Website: apple
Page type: cart
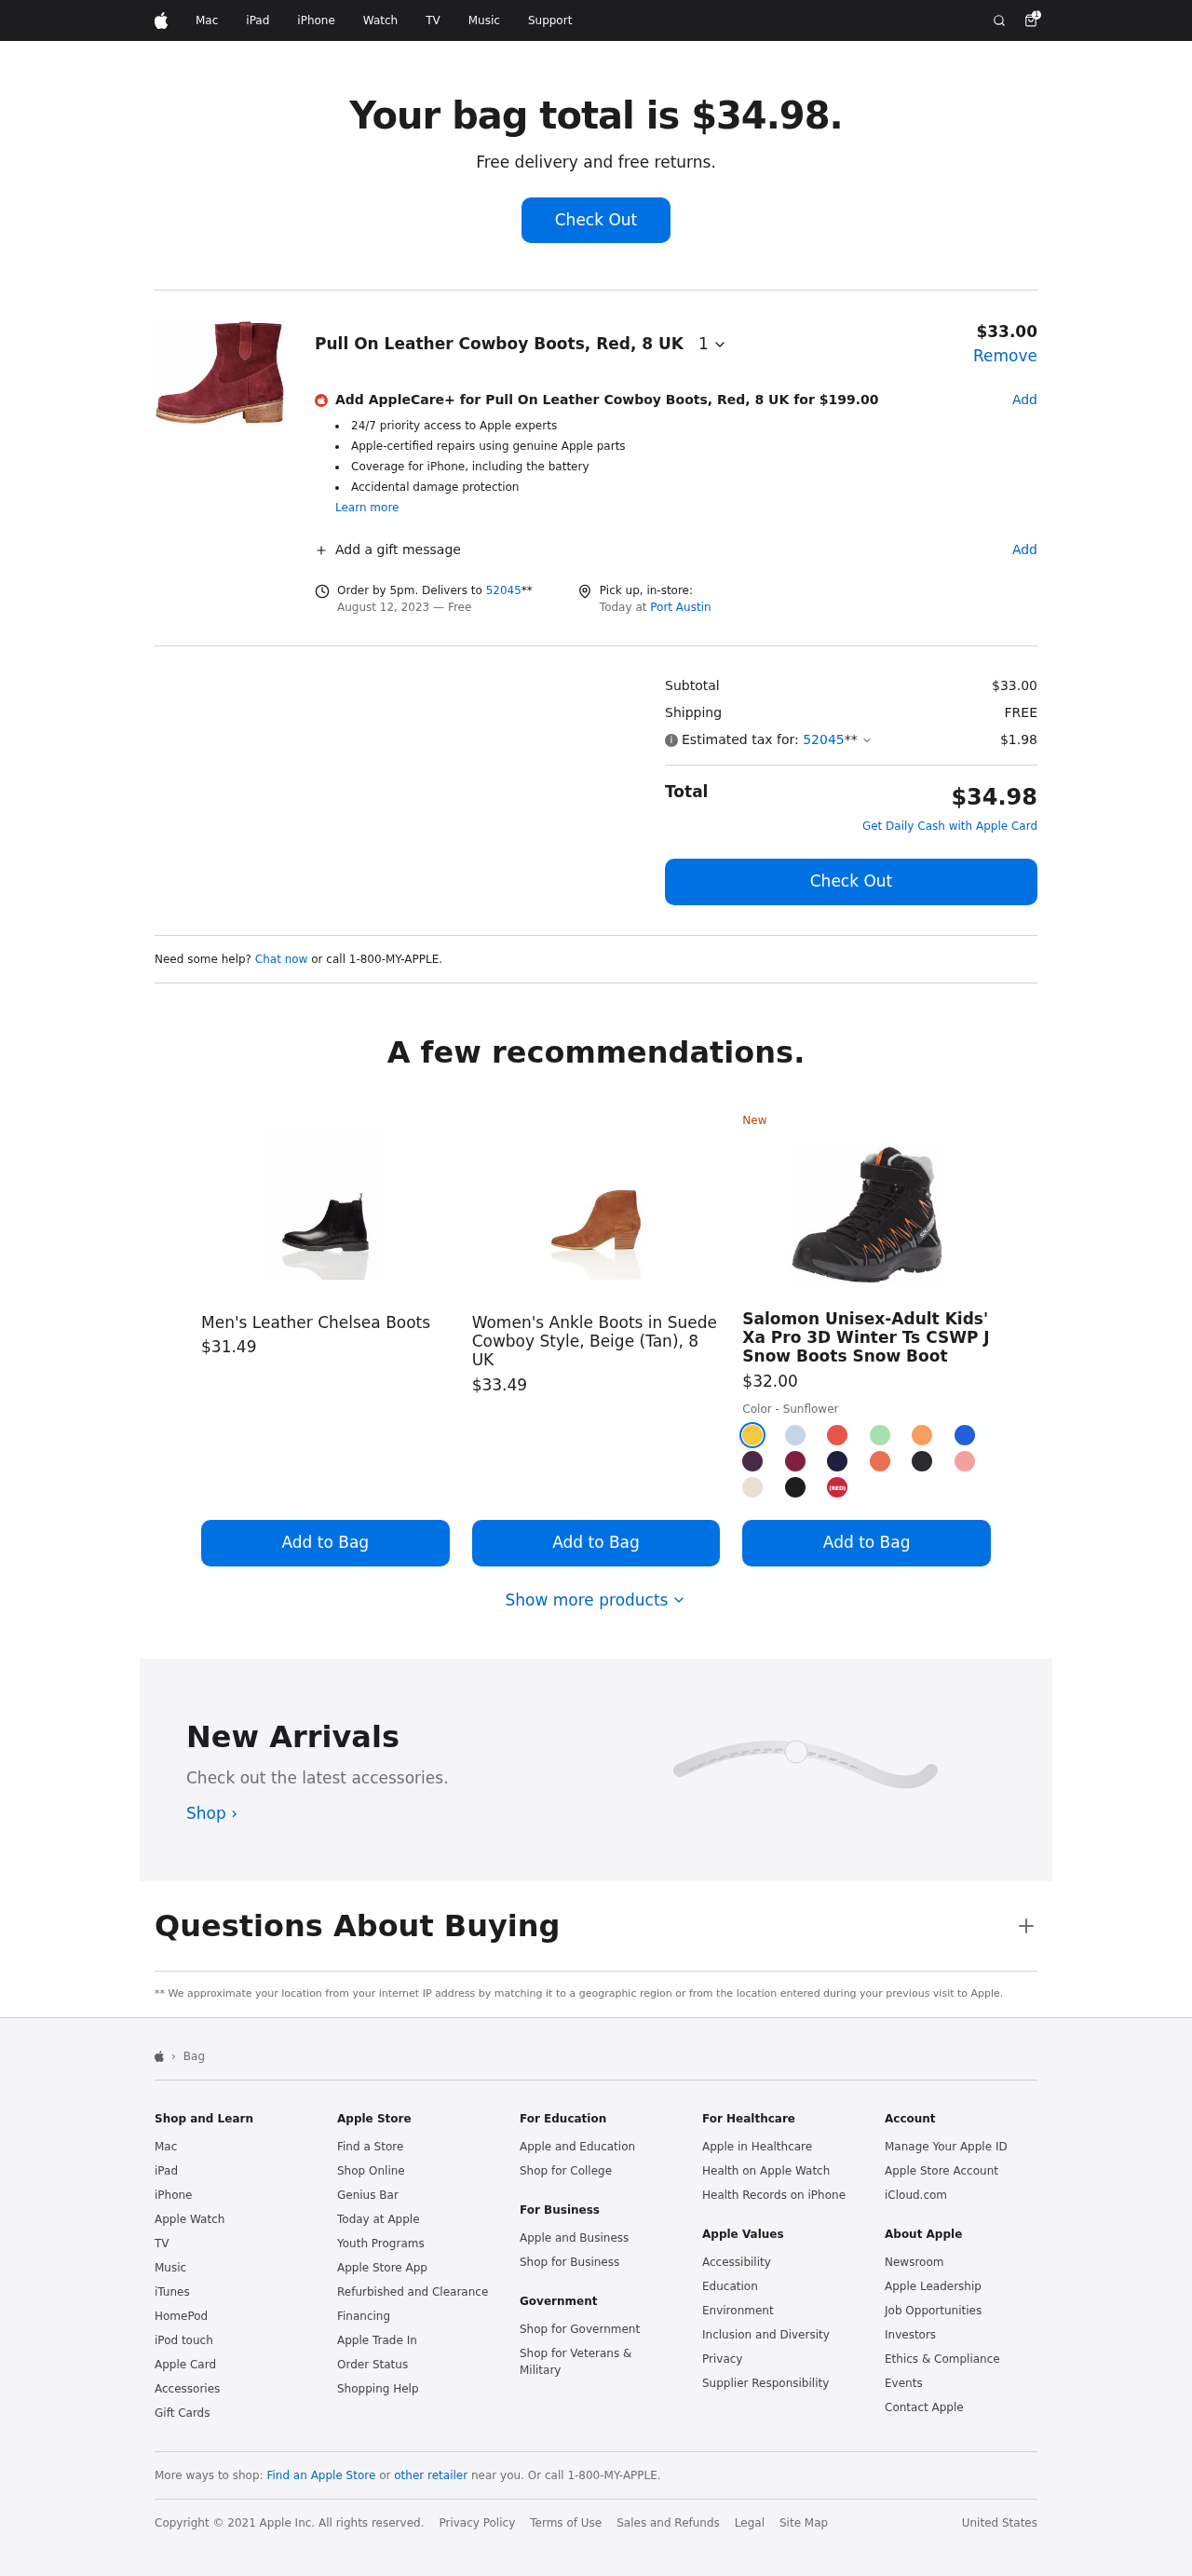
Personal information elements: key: PII_CITY
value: Port Austin
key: PII_POSTCODE
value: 52045
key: PII_POSTCODE_FULL
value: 52045
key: PII_POSTCODE_NUMERIC
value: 52045
Product elements: key: PRODUCT1_NAME
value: Pull On Leather Cowboy Boots, Red, 8 UK
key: PRODUCT1_PRICE
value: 33
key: PRODUCT1_QUANTITY
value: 1
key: PRODUCT2_NAME
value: Men's Leather Chelsea Boots
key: PRODUCT2_PRICE
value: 31.49
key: PRODUCT3_NAME
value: Women's Ankle Boots in Suede Cowboy Style, Beige (Tan), 8 UK
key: PRODUCT3_PRICE
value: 33.49
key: PRODUCT4_NAME
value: Salomon Unisex-Adult Kids' Xa Pro 3D Winter Ts CSWP J Snow Boots Snow Boot
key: PRODUCT4_PRICE
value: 32
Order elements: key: ORDER_NUM_ITEMS
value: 1
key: ORDER_TOTAL
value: $34.98
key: ORDER_SHIPPING_DATE
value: August 12, 2023
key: ORDER_SUBTOTAL
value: $33.00
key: ORDER_SHIPPING_COST
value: FREE
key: ORDER_TAX
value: $1.98